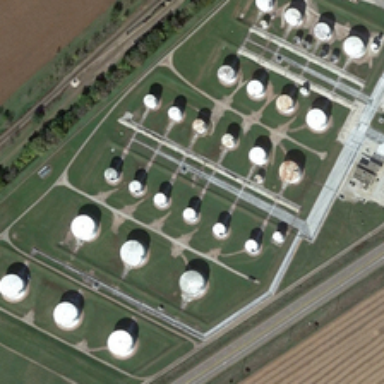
Many storage tanks are between a road and a row of green trees .